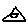
Label: triangle